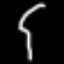
Label: squiggle